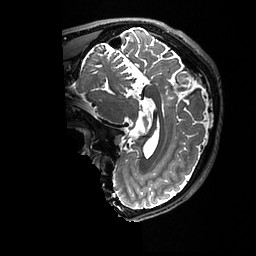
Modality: T2w
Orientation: sagittal
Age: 22
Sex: male
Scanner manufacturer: ge
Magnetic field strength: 3 T
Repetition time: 3.202 s
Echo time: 0.06616 s